Question: I'm trying to make a landing page with several different sections like <URL>. I've done the following in my HTML:
'''
<section class="payroll">
<p>
This is the Payroll Section
</p>
</section><!-- END class="payroll" -->
<section class="pos">
<p>
This is the Point of Sale Section
</p>
</section><!-- END class="pos" -->
'''
and this is what my CSS looks like:
'''
.payroll {
background-image: url('../img/payroll_bg.jpg');
background-repeat: repeat-x;
height: 100%;
}
.pos {
background-image: url('../img/pos_bg.jpg');
background-repeat: repeat-x;
height: 100%;
}
'''
The problem is the sections are floating apart, leaving a large gap between them. See picture. If I shrink the window, or inspect element, the sections float up to overlap each other.
Any ideas? Thanks!

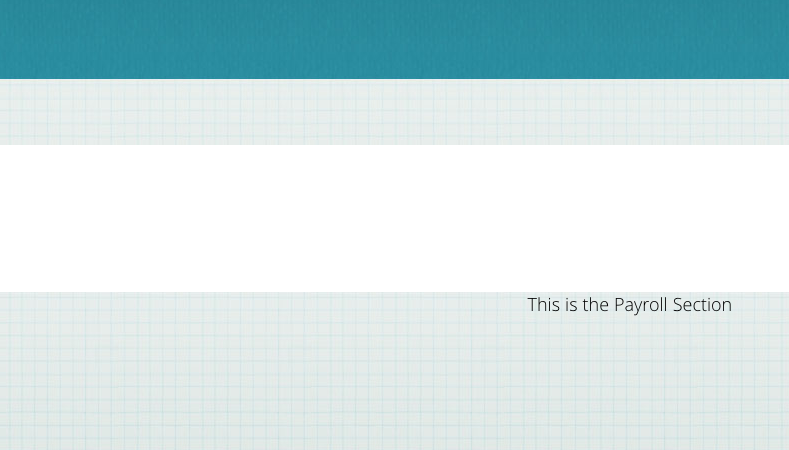
Answer: I think the problem is being caused by your 100% heights. You need to set a height on the parent element because any percentage dimensions are based on the size of it.
Moving away from percentages, like you have done, would also do the trick.